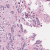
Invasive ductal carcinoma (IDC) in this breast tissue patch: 1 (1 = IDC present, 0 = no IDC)